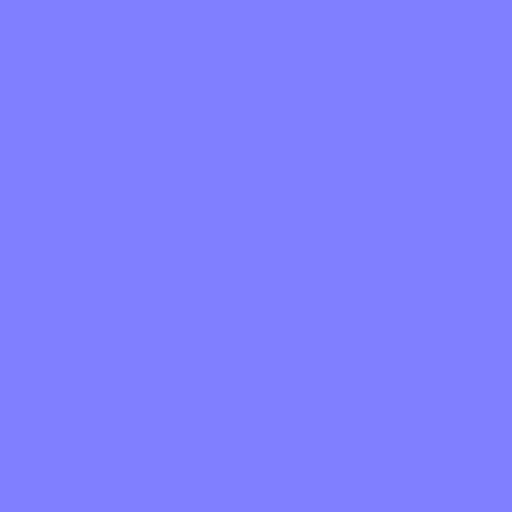
beige marble reflective shiny